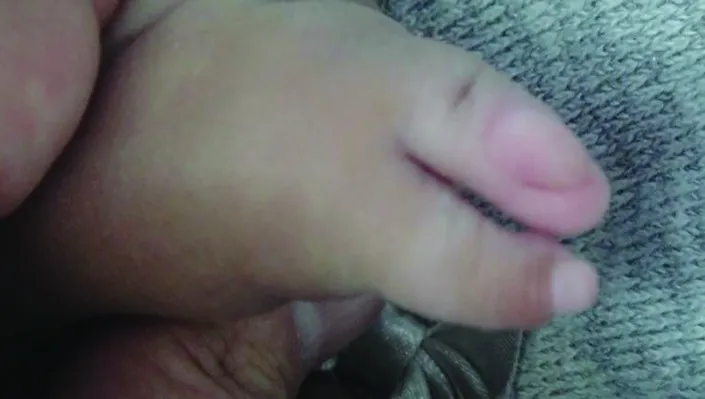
The dorsal aspect of the left hand. The ulnar digit has ventral dimelia; manifesting as absent nail along with the appearance of an ectopic pulp on the dorsal aspect of the digit.
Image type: medical_photograph (skin_photograph)